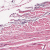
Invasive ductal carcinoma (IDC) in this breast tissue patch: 0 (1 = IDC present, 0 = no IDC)